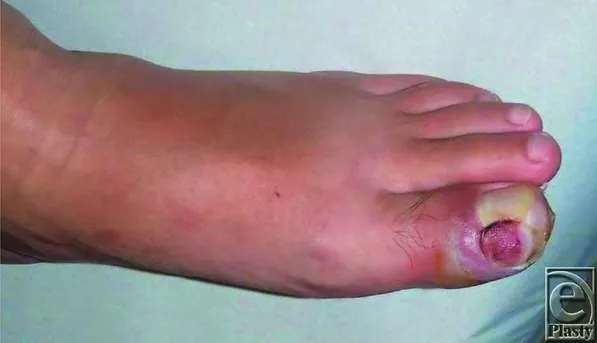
Reddish and ulcerated lesion in the left great toe.
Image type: medical_photograph (skin_photograph)